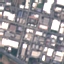
Label: Industrial